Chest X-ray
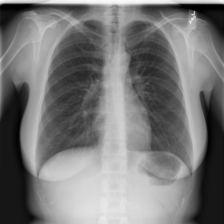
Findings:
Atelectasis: negative
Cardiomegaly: negative
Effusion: negative
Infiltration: negative
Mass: negative
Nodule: negative
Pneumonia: negative
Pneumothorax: negative
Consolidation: negative
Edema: negative
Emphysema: negative
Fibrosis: negative
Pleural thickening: negative
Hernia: negative